Question: I am trying to add a second tab bar at the top of the first view of a tab bar controller but for some reason it is taking control of the tab bar at the bottom and adding everything to the first tab button. I can't see what I am doing wrong, any help would be appreciated.
'''
MainViewController *controller = self.storyboard.instantiateInitialViewController;
//************ Add Tab Bar ***********************************
self.tabsController = [[SGTabsViewController alloc] init];
self.tabsController.delegate = self;
self.window.rootViewController = self.tabsController;
[self.tabsController setToolbarHidden:NO animated:NO];
[self.tabsController addViewController:controller];
double delayInSeconds = 3.;
dispatch_time_t popTime = dispatch_time(DISPATCH_TIME_NOW, (int64_t)(delayInSeconds * NSEC_PER_SEC));
dispatch_after(popTime, dispatch_get_main_queue(), ^(void){
[self.tabsController setToolbarHidden:NO animated:YES];
});
self.textTabField = [[UITextField alloc] initWithFrame:CGRectMake(0, 0, 240.0, 30.0)];
self.textTabField.autoresizingMask = UIViewAutoresizingFlexibleWidth;
self.textTabField.backgroundColor = [UIColor whiteColor];
self.textTabField.borderStyle = UITextBorderStyleRoundedRect;
self.textTabField.text = @"http://www.google.com";
self.textTabField.clearButtonMode = UITextFieldViewModeAlways;
self.textTabField.keyboardType = UIKeyboardTypeURL;
self.textTabField.autocorrectionType = UITextAutocorrectionTypeNo;
self.textTabField.delegate = self;
UIBarButtonItem *urlBar = [[UIBarButtonItem alloc] initWithCustomView:self.textTabField];
UIBarButtonItem *space = [[UIBarButtonItem alloc] initWithBarButtonSystemItem:UIBarButtonSystemItemFlexibleSpace
target:nil action:nil];
UIBarButtonItem *reload = [[UIBarButtonItem alloc] initWithBarButtonSystemItem:UIBarButtonSystemItemRefresh
target:self action:@selector(reload:)];
UIBarButtonItem *add = [[UIBarButtonItem alloc] initWithBarButtonSystemItem:UIBarButtonSystemItemAdd
target:self
action:@selector(add:)];
self.tabsController.toolbarItems = [NSArray arrayWithObjects:space,urlBar,space,reload,add,nil];
self.tabsController.title = @"Loading...";
'''

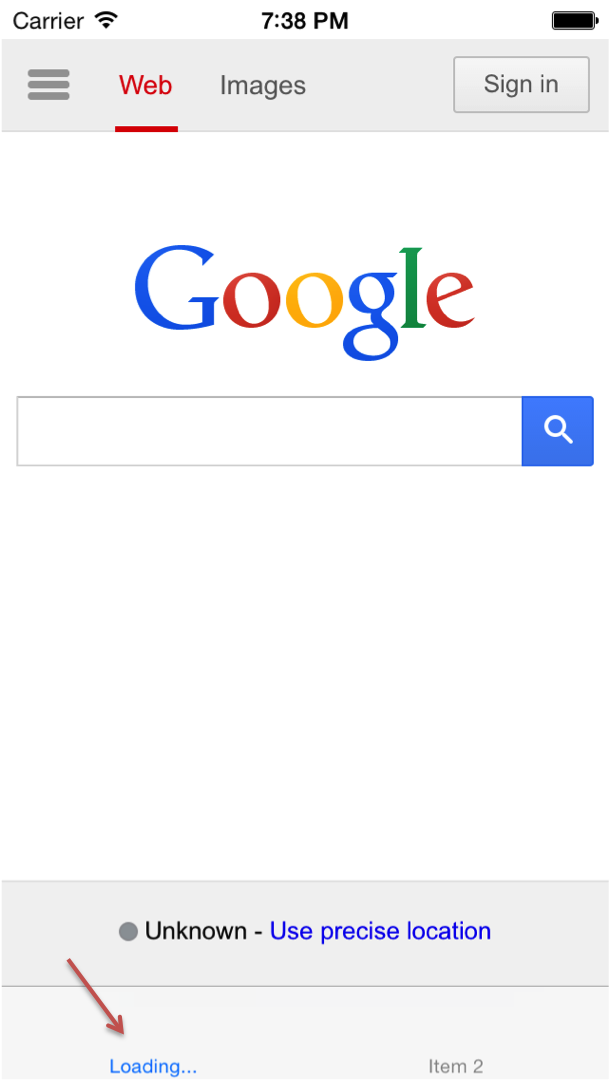
Answer: Please set root view as tabbar in window after creating tab bar successfully. Like as
'''
ViewController1 checkinPage=[[ViewController1 alloc]initWithNibName:@"ViewController1" bundle:nil];
checkinPage.tabBarItem.title = @"Check In";
checkinPage.tabBarItem.tag=1;
checkinPage.tabBarItem.image = [UIImage imageNamed:@"tab_ic_CheckIn.png"];
ViewController2 incentive=[[ViewController2 alloc] initWithNibName:@"ViewController2" bundle:nil];
incentive.tabBarItem.title=@"Incentives";
incentive.tabBarItem.tag=2;
incentive.tabBarItem.image=[UIImage imageNamed:@"tab_ic_Incentives.png"];
.tabBarItem.title = @"Check In";
self.tabsController.viewControllers = [NSArray arrayWithObjects:checkinPage,incentive,nil];
self.tabBar.selectedIndex=1;
self.window.rootViewController = self.tabsController;
'''
So please make sure about the tab bar creation and add them in right place.